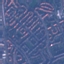
Land use / land cover class: Residential